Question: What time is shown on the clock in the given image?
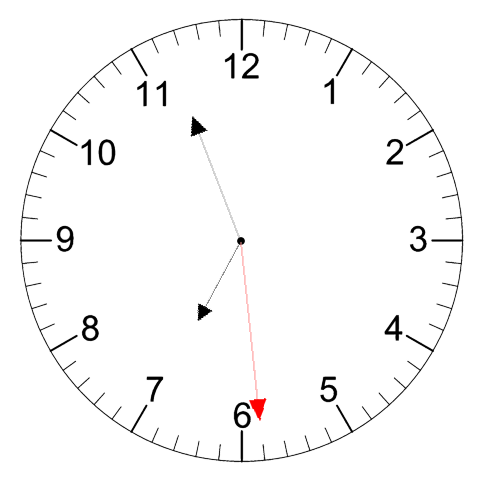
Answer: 06:56:29